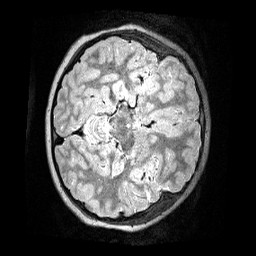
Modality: T2w
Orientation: axial
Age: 8
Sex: male
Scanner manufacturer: siemens
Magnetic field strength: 3 T
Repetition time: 3.2 s
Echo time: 0.479 s